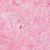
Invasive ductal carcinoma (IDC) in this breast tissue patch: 0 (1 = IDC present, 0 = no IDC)